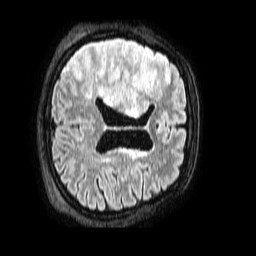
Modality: FLAIR
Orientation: axial
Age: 51
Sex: female
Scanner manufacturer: philips
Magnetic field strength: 1.5 T
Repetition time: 4.8 s
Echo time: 0.3 s